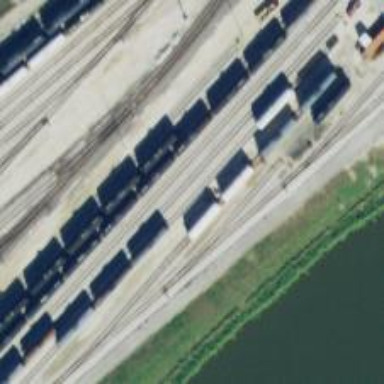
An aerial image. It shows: Railway yard in service.